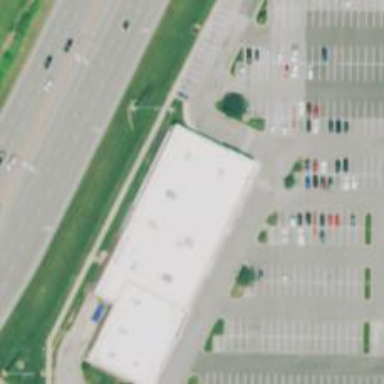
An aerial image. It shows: Supermarket.